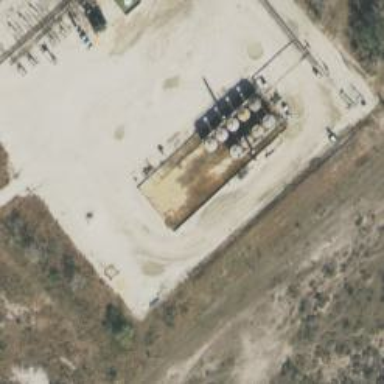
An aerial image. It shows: Storage tank that is man-made.